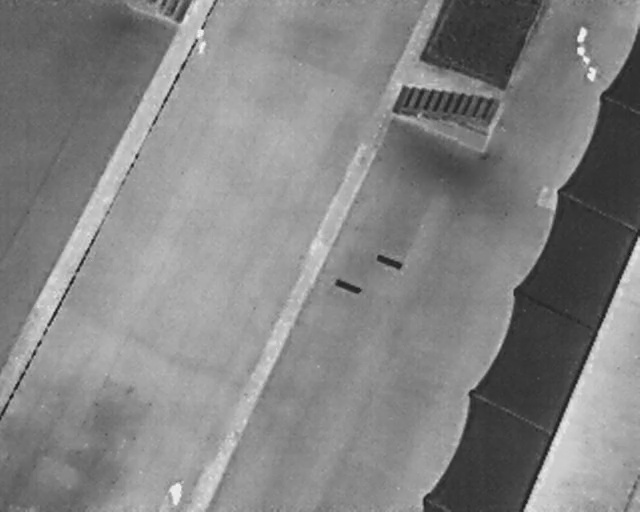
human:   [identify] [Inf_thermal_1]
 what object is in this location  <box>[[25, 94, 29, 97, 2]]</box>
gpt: <ref>1 large person at the bottom left</ref>